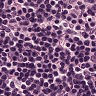
Metastatic tissue present: no